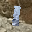
Label: 1